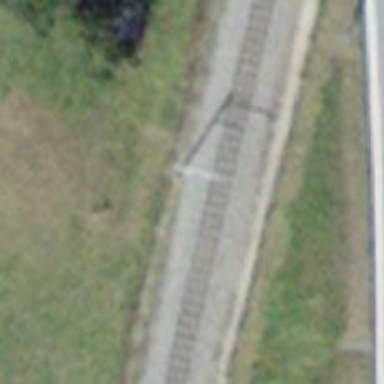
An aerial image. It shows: Catenary mast for power lines.